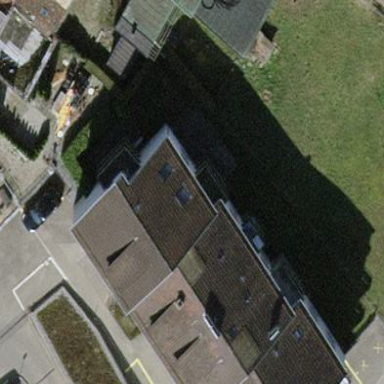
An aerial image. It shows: Historic building.